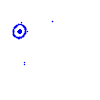
Particle: electron